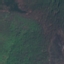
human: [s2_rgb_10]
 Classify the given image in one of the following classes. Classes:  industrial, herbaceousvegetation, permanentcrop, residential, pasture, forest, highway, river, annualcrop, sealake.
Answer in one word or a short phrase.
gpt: Forest